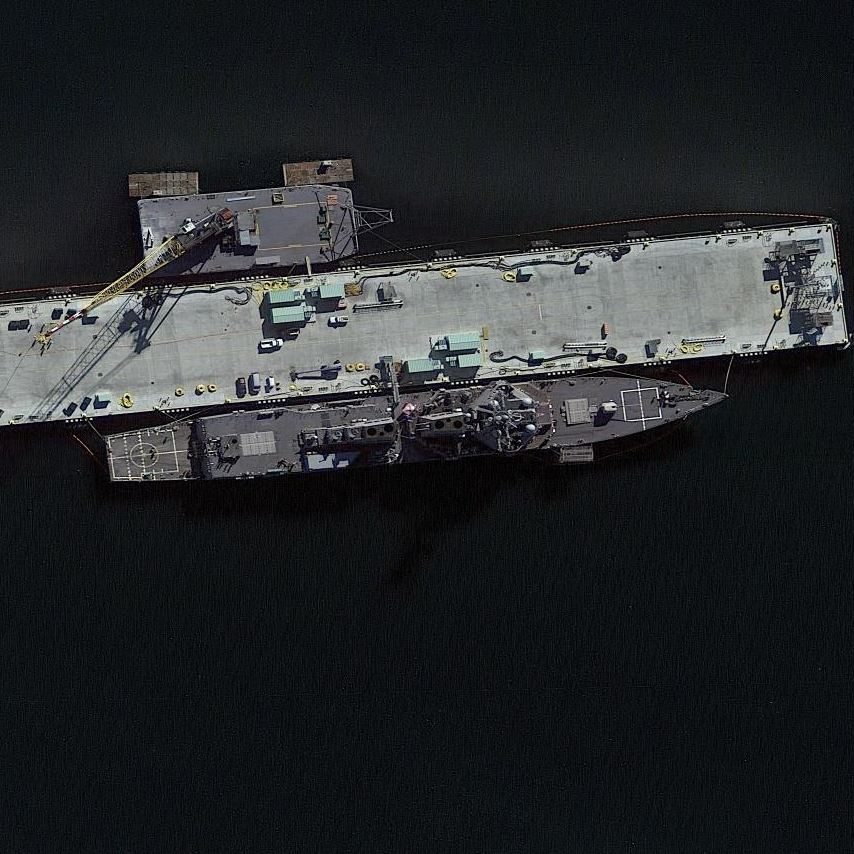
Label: destroyer